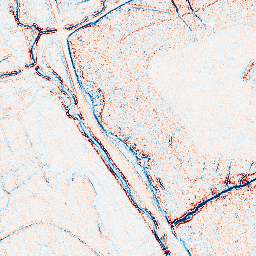
Category: edge_preserving
Decomposition family: bilateral
Decomposition parameters: d: 5
sigma_color: 75
sigma_space: 150
Upsampling method: sinc_blackman
Upsampling parameters: scale: 2
kernel_size: 16
Upsampling scale: 2